Question: SO I got a 'c++/cli' form app which has a checkbox(debug in chinese) with the name of 'checkBox3' inside my app:

This is the code of the checkbox:
'''
private: System::Void checkBox3_CheckedChanged(System::Object^ sender, System::EventArgs^ e) {
//set the debug flag
g.debug = !g.debug;
HWND allocatedConsole = NULL;
if (this->checkBox3->Checked == true)
{
AllocConsole();
freopen("CONOUT$", "w", stdout);//use cout
}
else {
allocatedConsole = GetConsoleWindow();
std::cout << allocatedConsole << std::endl;
PostMessageA(allocatedConsole, WM_CLOSE, 0, 0);
FreeConsole();
}
}
'''
Which does that whenever I click on the checkbox, it allocates a console and then when I un-check the checkbox, it stores the H-window of the console using 'GetConsoleWindow' function inside 'allocatedConsole' and then tries to close 'allocatedConsole' remotely using the 'PostMessageA' function with the 'WM_CLOSE' message and finally it free's it.
.
Thanks in advance.
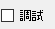
Answer: Try sending a 'WM_SYSCOMMAND' message with 'wParam' = 'SC_CLOSE'. This more closely mimics selecting 'Close' from the system menu.